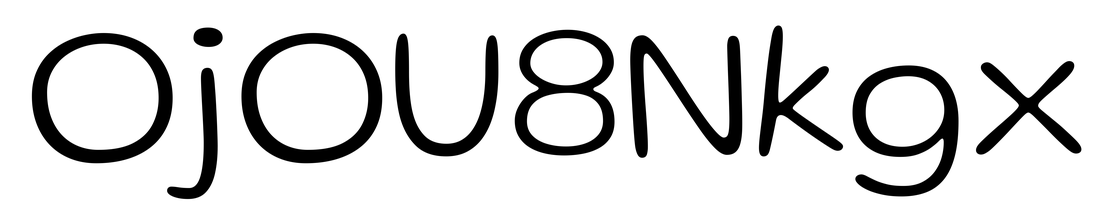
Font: Gluten_ExtraLight